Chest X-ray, PA view. Patient: 52 years old, sex M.
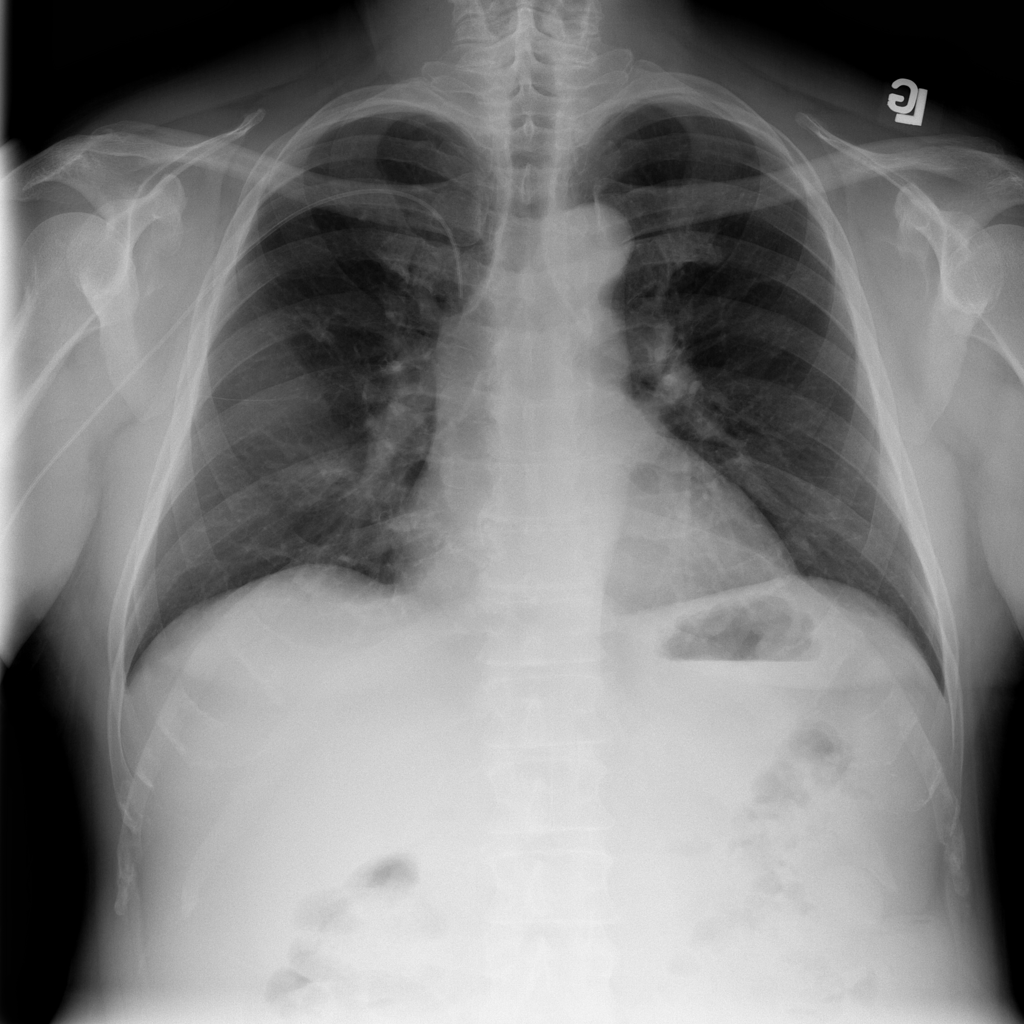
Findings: No Finding